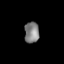
Tissue: lung
Cell type: Others
Senescence score: 0.1458
Nuclear area (px): 306
Mean DAPI intensity: 126.974